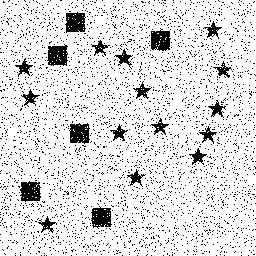
Squares: 6
Triangles: 0
Stars: 14
Total shapes: 20